Question: I have a flow layout. Inside it I have about 900 tables. Each table is stacked one on top of the other. I have a slider which resizes them and thus causes the flow layout to resize too.
The problem is, the tables should be linearly resizing. Their base size is 200x200. So when scale = 1.0, the w and h of the tables is 200.
Here is an example of the problem:

My issue is when delta is 8 instead of 9. What could I do to make sure my increases are always linear?
'''
void LobbyTableManagaer::changeTableScale( double scale )
{
setTableScale(scale);
}
void LobbyTableManager::setTableScale( double scale )
{
scale += 0.3;
scale *= 2.0;
float scrollRel = m_vScroll->getRelativeValue();
setScale(scale);
rescaleTables();
resizeFlow();
...
double LobbyTableManager::getTableScale() const
{
return (getInnerWidth() / 700.0) * getScale();
}
void LobbyFilterManager::valueChanged( agui::Slider* source,int val )
{
if(source == m_magnifySlider)
{
DISPATCH_LOBBY_EVENT
{
(*it)->changeTableScale((double)val / source->getRange());
}
}
}
'''
In short, I would like to ensure that the tables always increase by a linear amount. I cant understand why every few times delta is 8 rather than 9.
Thanks
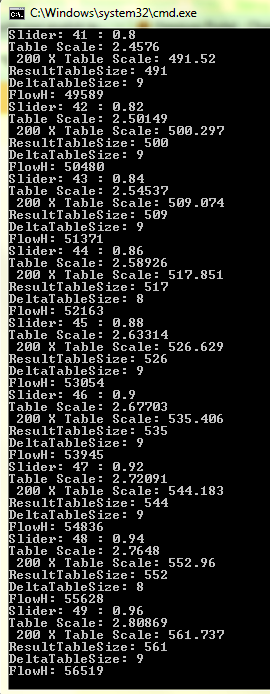
Answer: Look at your "200 X Table Scale" values, they are going up by about 8.8. So when it is rounded to an integer, it will be 9 more than the previous value about 80% of the time and 8 more the other 20% of the time.
If you really need the increases to be the same size every time, you have to do everything with integers. Otherwise, you have to adjust your scale changes so the result is closer to 9.0.